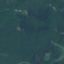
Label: Forest